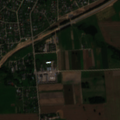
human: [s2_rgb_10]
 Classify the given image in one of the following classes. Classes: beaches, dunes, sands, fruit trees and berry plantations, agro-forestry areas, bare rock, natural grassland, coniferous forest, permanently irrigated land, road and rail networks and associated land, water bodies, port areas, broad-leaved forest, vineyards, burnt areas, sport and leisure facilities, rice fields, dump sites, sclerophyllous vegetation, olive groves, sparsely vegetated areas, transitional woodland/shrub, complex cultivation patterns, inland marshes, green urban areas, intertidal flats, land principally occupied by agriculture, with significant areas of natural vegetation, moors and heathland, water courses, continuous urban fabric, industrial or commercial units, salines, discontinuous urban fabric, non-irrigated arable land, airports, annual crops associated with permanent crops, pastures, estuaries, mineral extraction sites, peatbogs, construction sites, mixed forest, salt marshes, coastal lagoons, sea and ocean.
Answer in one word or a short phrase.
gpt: discontinuous urban fabric, non-irrigated arable land, complex cultivation patterns